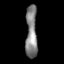
Tissue: lung
Cell type: Endothelial cells
Senescence score: 0.5739
Nuclear area (px): 585
Mean DAPI intensity: 131.906